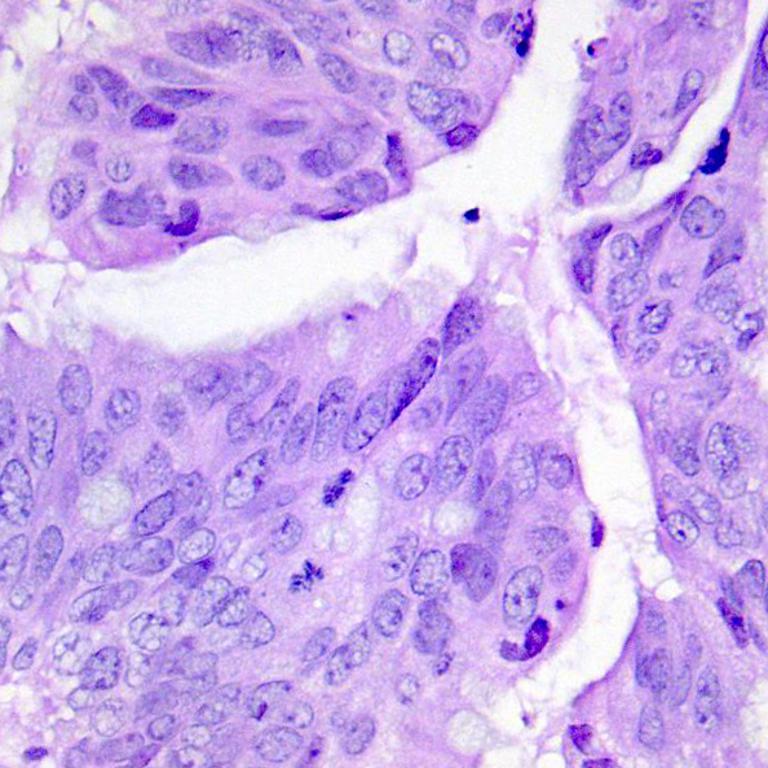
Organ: colon
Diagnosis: adenocarcinomas